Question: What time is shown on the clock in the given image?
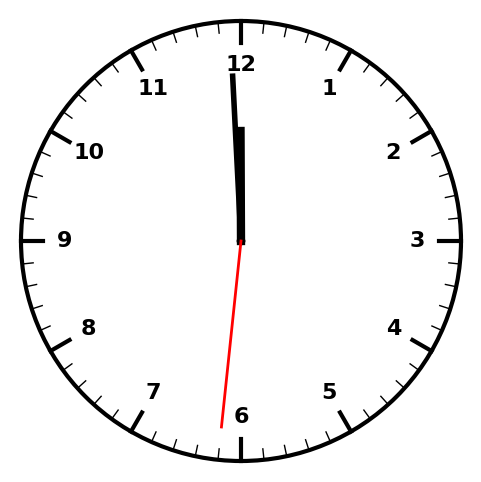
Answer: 11:59:31